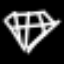
Label: diamond